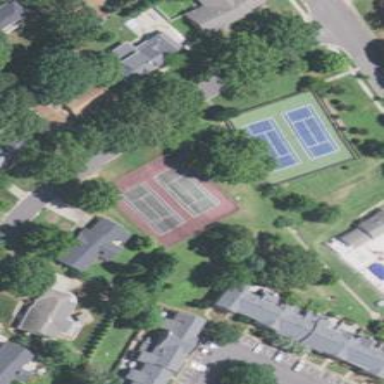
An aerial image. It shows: Tennis court on pitch.